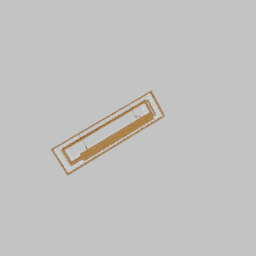
Label: lighting